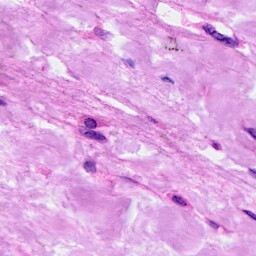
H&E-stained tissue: Breast